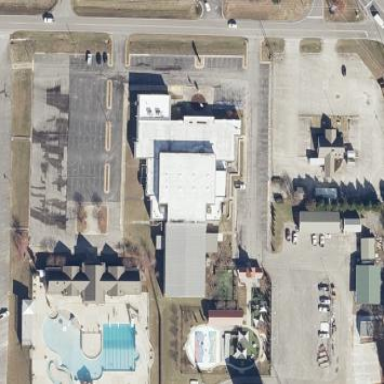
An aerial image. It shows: Civic building that serves as community center.